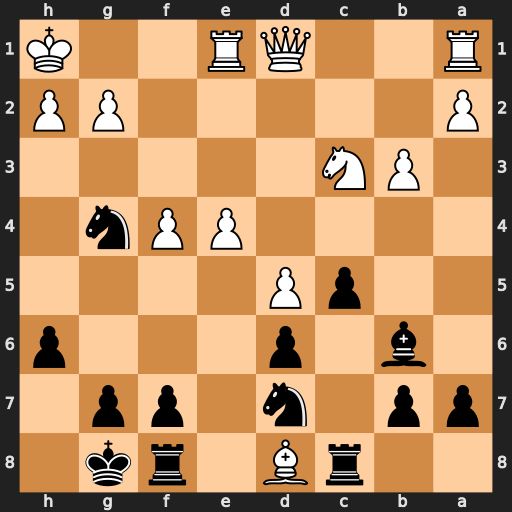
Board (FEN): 2rB1rk1/pp1n1pp1/1b1p3p/2pP4/4PPn1/1PN5/P5PP/R2QR2K
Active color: b
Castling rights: -
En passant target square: -
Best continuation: Nf2+ Kg1 Nxd1 Bxb6 Nxc3